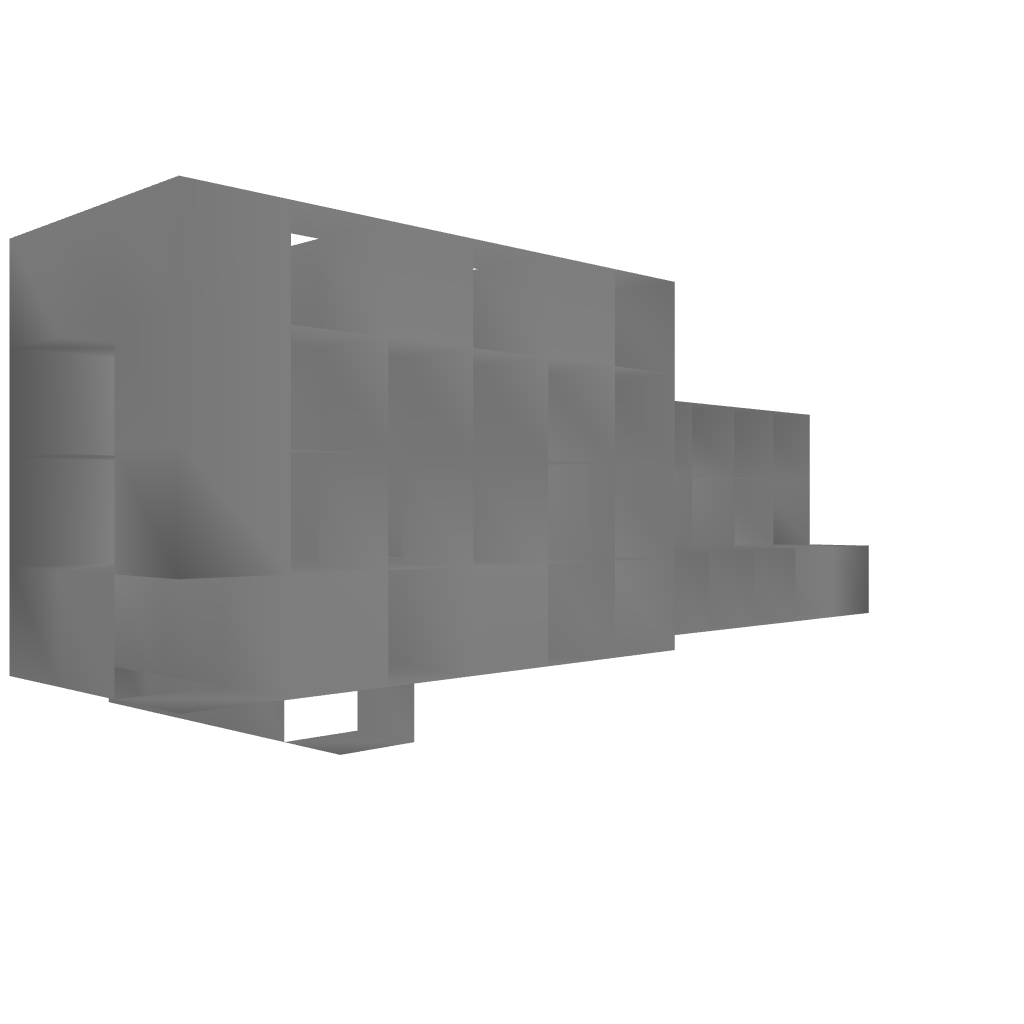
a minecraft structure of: Simple Cave Trap bad low quality